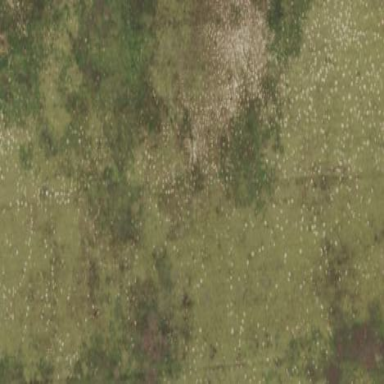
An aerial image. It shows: Agricultural meadow.